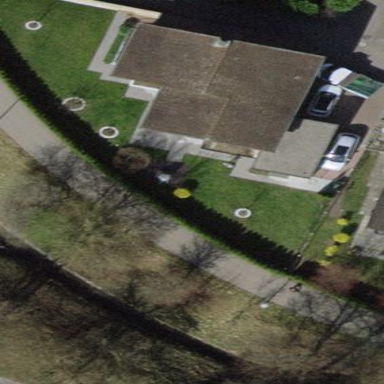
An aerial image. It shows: Detached building.